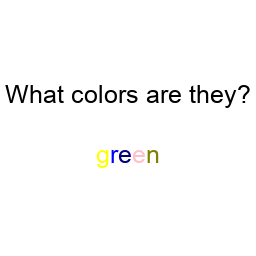
Color: yellow, blue, navy, pink, olive
Color name shown: green
Background color: white
Question text color: black